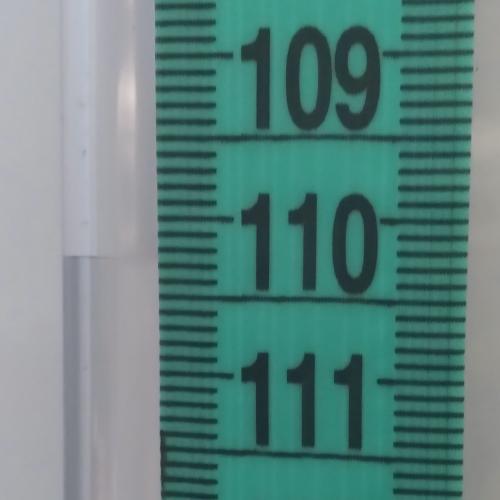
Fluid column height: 110.3 cm